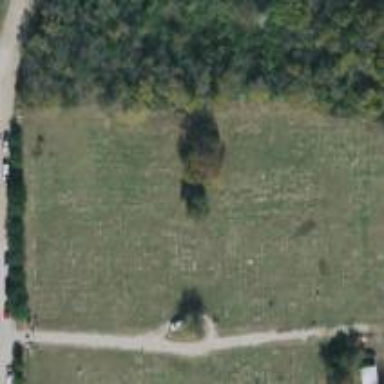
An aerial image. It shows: Cemetery.